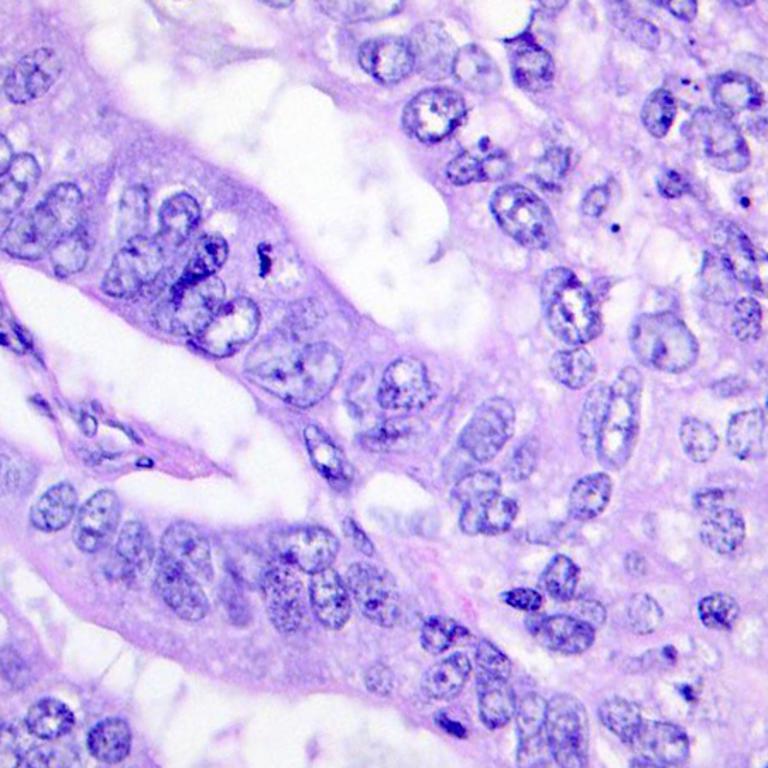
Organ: colon
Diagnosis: adenocarcinomas